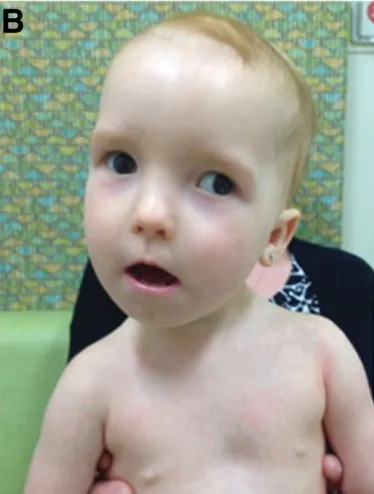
Clinical presentation of the patient. , 17 months.
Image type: medical_photograph (other_medical_photograph)